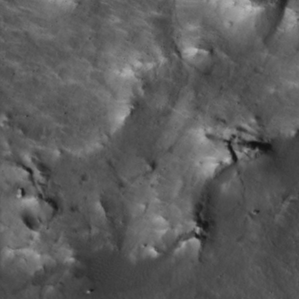
Label: non_frost